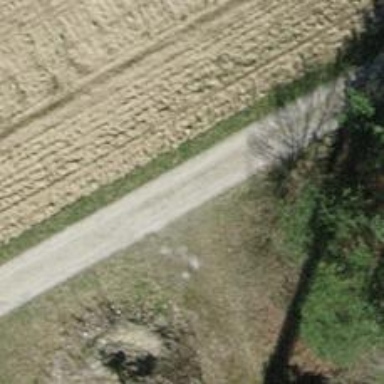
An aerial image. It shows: Pebblestone track with grade2 tracktype.